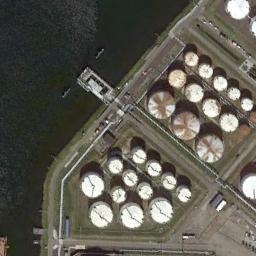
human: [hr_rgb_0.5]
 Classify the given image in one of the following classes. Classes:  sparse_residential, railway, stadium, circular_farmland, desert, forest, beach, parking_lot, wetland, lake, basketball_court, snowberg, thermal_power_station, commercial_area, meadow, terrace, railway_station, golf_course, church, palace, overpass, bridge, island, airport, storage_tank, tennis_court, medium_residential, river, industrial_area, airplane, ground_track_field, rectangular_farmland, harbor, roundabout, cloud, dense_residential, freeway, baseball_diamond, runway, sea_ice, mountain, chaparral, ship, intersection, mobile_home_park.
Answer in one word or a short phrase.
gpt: storage_tank